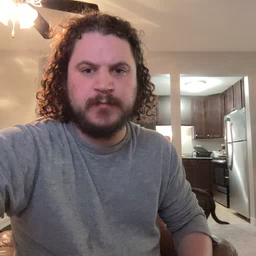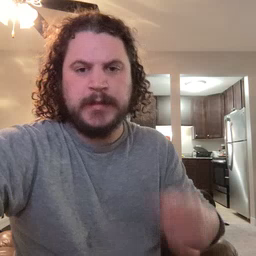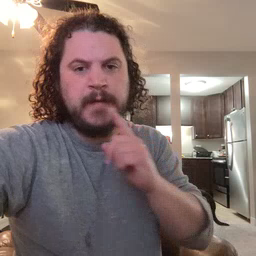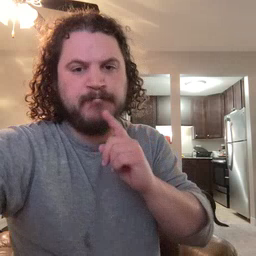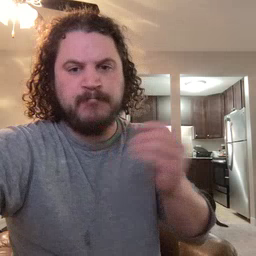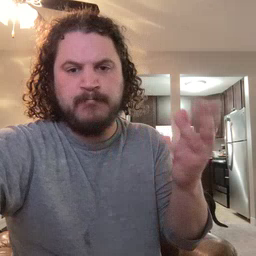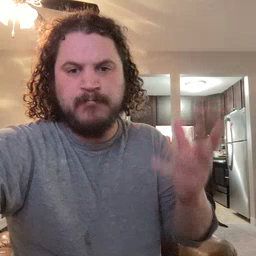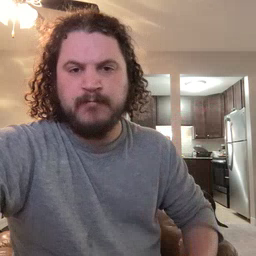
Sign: lamp